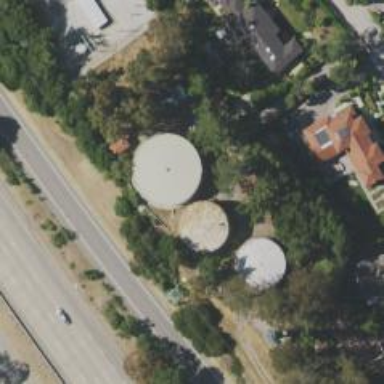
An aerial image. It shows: Water tower that is man-made.